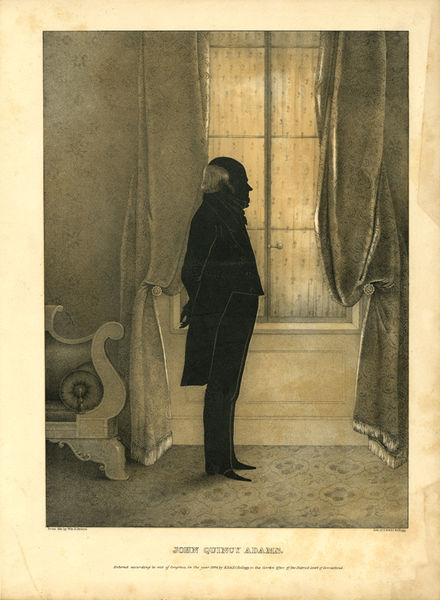
Titel: John Quincy Adams (from Folio of Silhouettes of Famous Men)
Künstler: Edmund Burke Kellogg
Standort: Amherst (Massachusetts, USA)
Institution: Mead Art Museum, Amherst College
Schlagwörter: mann, schatten, fenster, grau, haar, schwarz, zimmer, arme, sessel, schrift, sofa, schuhe, kissen, gardine, gardinen, spitz, aufrecht, buch, buchseite, untertitel, verschränkt, teppih